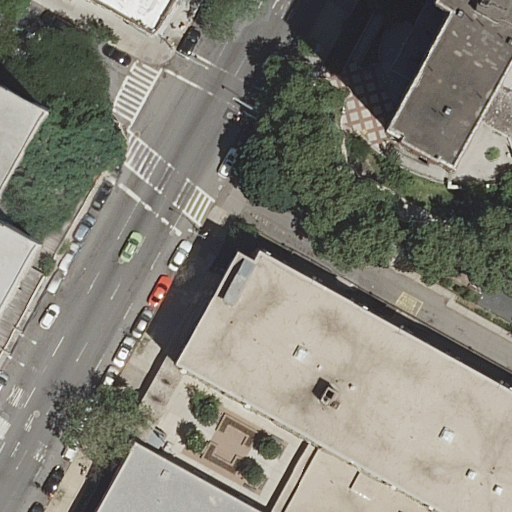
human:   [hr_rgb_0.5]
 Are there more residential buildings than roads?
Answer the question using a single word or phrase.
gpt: no

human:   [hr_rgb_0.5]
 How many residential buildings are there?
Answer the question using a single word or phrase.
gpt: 3

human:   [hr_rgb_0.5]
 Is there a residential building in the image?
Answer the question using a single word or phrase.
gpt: yes

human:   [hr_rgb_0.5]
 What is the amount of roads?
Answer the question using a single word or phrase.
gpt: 10

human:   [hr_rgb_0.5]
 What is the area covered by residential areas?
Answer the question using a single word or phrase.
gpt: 238m2

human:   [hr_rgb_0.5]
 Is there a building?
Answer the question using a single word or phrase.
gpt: yes

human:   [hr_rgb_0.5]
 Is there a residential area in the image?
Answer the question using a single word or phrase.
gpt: yes

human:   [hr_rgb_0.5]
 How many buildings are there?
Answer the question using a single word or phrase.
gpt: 3

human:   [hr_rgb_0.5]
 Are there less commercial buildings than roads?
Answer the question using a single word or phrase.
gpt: yes

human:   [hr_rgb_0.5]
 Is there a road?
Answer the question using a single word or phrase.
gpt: yes

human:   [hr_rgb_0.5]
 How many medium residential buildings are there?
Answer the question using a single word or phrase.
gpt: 1

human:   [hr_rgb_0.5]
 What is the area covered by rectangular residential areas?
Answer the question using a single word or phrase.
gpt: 238m2

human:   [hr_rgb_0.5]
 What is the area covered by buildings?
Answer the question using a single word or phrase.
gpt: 3071m2

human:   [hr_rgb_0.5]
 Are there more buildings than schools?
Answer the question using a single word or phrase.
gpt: yes

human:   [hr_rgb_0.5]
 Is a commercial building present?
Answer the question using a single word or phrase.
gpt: no

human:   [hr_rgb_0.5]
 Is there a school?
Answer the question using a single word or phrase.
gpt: yes

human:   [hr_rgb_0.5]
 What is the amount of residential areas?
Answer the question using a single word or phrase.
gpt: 1

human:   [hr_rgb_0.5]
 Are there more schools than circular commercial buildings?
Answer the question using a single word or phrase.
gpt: yes

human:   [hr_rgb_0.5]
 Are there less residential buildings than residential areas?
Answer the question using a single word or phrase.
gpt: no

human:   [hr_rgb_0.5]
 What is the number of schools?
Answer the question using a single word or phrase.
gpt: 1

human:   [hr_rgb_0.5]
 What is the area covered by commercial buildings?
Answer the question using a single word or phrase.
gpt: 0m2

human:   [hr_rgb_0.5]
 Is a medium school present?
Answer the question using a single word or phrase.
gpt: no

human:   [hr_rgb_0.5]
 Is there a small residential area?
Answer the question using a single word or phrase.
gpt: no

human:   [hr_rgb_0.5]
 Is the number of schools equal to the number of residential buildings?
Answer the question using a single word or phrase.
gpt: no

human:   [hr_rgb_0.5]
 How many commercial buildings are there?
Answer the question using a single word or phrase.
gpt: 0

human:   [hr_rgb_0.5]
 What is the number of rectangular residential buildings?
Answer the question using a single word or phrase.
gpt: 1

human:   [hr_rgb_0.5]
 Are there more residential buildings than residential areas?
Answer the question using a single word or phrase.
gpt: yes

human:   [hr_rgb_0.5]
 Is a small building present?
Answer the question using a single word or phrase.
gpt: yes

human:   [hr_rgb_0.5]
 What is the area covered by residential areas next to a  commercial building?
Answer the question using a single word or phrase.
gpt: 0m2

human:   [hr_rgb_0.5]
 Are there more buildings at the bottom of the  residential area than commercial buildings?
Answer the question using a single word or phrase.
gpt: no

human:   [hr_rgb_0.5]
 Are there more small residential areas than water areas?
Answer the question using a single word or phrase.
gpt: no

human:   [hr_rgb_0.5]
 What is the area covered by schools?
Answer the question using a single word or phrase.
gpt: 1362m2

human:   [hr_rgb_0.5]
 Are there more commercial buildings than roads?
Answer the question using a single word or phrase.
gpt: no

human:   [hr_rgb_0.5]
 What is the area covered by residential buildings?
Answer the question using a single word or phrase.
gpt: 3071m2

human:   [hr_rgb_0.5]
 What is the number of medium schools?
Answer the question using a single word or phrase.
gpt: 0

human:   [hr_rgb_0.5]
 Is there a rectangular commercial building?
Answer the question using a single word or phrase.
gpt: no

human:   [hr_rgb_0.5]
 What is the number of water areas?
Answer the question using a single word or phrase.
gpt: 0

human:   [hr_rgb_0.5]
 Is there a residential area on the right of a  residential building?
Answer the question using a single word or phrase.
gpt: yes

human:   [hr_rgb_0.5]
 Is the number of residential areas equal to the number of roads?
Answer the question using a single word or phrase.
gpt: no

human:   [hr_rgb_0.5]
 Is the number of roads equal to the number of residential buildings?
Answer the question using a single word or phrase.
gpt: no

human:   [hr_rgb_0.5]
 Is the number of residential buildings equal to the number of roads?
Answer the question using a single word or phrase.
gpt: no

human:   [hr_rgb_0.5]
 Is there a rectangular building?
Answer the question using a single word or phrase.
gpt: yes

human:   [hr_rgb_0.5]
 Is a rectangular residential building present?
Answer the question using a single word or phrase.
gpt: yes

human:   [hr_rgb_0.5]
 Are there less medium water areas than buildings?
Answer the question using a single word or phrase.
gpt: yes

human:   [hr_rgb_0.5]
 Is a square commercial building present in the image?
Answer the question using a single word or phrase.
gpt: no

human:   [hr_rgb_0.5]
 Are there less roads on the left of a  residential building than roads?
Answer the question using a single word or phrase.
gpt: no

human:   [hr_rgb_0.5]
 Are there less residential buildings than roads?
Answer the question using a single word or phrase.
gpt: yes

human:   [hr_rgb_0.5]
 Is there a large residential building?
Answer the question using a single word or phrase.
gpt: yes

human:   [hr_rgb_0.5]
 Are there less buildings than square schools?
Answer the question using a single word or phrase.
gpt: no

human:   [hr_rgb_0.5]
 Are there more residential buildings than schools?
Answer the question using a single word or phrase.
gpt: yes

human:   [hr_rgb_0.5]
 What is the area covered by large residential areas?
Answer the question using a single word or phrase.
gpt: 0m2

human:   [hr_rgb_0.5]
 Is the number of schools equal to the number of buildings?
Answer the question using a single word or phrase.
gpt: no

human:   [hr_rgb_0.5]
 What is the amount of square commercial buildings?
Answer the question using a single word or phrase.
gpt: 0

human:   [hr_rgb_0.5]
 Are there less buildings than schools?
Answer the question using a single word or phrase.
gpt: no

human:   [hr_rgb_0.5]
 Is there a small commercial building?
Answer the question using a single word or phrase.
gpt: no

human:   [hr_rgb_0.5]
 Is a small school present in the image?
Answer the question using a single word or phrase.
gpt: no

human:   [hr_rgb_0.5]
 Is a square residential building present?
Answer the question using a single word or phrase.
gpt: no

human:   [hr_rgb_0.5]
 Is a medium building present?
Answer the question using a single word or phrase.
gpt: yes

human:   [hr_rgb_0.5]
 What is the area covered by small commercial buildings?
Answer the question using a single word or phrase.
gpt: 0m2

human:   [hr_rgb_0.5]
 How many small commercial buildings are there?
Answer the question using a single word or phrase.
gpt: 0

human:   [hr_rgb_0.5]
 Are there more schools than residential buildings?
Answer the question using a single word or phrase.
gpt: no

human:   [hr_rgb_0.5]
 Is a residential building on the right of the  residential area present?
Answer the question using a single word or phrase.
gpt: no

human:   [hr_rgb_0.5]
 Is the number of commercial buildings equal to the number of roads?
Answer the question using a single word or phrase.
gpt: no

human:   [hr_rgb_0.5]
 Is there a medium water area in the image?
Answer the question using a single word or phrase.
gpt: no